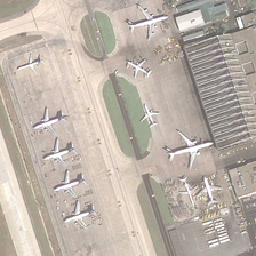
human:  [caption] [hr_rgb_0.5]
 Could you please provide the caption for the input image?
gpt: Two green lawns divide the road to the airport .

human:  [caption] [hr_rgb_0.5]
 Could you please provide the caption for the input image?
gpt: some planes are parked in an airport .

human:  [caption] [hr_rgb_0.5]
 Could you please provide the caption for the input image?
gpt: There are four planes parked next to a house .

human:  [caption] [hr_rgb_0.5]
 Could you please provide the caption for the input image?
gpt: Next to two green lawns stood white planes .

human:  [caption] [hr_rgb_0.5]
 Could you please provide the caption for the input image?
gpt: Five planes were lying side by side .